The image is a 2-D grayscale rendering of a rotating-machine vibration signal (signal-to-image). Based on the visible evidence, which rotor condition applies: normal, misalignment, unbalance, looseness?
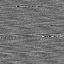
Answer: normal